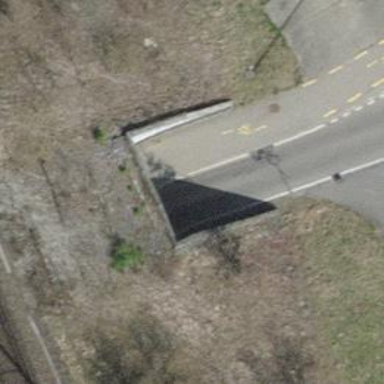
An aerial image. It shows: Tunnel with asphalt cycleway inside.